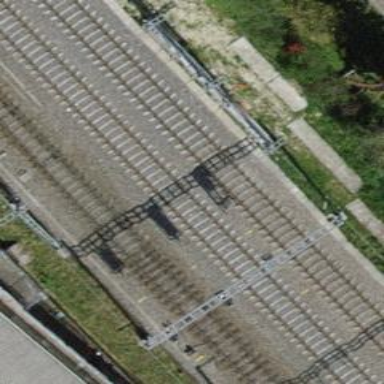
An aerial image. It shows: Abandoned railway track with single electrified contact line.